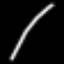
Label: line